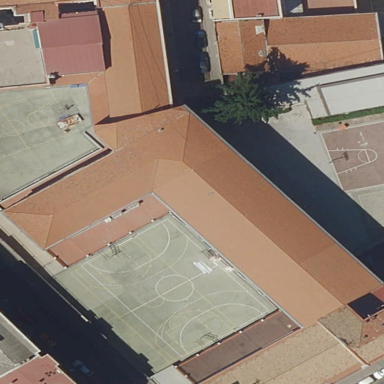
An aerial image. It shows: School building.